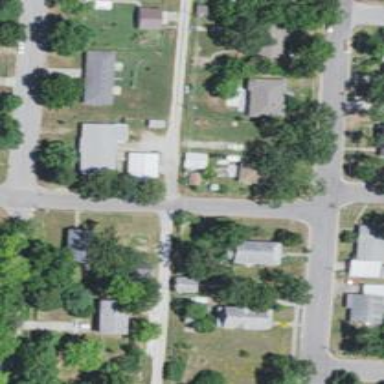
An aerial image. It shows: Alley classified as service road.